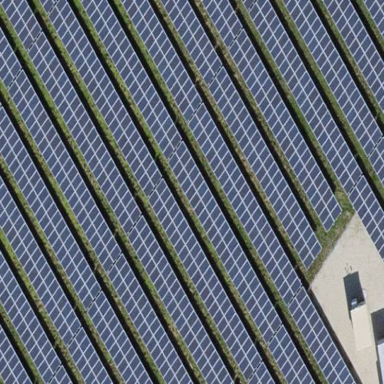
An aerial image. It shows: Solar power generator using photovoltaic method with solar photovoltaic panel types.